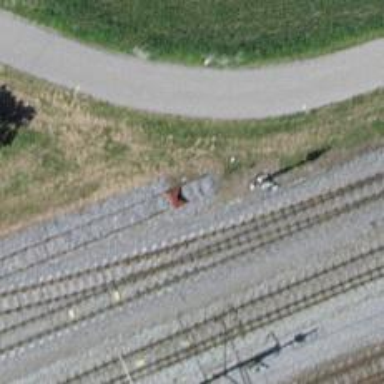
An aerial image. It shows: Narrow-gauge railway siding with one track.